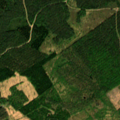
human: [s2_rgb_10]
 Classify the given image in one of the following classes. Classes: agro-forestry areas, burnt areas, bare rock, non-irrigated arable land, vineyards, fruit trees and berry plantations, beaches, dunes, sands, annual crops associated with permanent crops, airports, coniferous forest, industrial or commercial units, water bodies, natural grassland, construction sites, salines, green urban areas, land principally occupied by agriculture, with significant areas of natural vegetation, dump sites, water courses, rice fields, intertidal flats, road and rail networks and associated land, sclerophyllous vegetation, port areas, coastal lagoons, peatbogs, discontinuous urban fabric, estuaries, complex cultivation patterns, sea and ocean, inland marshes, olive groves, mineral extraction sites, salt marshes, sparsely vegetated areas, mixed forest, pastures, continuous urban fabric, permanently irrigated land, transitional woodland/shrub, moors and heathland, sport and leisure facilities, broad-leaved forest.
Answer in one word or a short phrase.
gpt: coniferous forest, mixed forest, transitional woodland/shrub